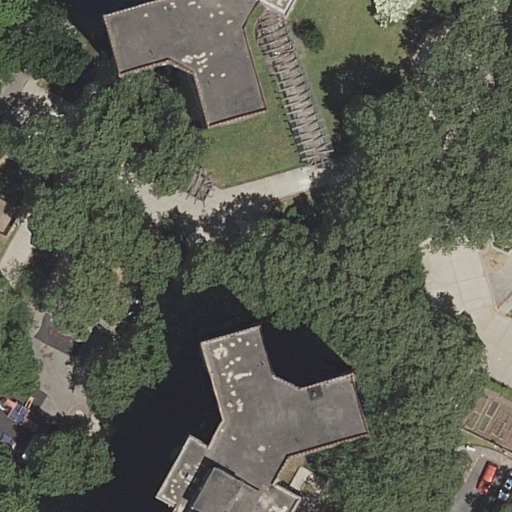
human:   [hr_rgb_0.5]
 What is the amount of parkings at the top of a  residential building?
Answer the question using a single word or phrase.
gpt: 0

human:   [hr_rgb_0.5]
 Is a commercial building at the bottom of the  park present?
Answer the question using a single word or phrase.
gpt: no

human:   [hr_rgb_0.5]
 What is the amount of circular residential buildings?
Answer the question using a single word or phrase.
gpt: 0

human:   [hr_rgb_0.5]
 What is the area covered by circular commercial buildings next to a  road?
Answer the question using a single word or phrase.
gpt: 0m2

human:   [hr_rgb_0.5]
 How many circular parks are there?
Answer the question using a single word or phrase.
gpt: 0

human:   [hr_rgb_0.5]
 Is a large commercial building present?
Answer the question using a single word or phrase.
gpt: no

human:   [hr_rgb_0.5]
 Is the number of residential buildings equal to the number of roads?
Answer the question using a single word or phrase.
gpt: no

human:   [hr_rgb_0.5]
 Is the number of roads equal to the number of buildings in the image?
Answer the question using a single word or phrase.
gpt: no

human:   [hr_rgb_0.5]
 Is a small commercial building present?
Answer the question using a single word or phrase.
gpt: no

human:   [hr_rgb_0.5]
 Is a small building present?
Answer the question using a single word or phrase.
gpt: no

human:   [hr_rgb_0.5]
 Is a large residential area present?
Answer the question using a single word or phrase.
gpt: yes

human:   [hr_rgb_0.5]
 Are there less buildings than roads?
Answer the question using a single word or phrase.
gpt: yes

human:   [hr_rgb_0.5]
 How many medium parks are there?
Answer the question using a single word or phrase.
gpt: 0

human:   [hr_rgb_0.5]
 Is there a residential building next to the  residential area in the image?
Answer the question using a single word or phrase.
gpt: yes

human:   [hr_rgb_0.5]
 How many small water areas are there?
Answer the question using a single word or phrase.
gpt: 0

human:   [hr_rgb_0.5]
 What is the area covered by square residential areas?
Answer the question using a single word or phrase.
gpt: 0m2

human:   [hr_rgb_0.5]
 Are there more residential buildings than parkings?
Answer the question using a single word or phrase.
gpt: yes

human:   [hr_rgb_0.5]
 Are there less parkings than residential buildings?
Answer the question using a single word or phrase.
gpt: yes

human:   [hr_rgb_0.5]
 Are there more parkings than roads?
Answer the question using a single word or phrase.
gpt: no

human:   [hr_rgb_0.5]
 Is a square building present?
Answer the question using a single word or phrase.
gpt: no

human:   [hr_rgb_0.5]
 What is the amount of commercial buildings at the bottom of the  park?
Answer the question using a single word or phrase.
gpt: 0

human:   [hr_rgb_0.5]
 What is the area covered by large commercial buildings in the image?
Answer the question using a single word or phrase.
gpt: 0m2

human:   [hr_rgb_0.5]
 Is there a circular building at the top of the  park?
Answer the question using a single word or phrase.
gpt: no

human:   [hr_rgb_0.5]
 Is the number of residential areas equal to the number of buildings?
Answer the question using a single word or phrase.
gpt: no

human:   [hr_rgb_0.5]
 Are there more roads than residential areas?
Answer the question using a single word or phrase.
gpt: yes

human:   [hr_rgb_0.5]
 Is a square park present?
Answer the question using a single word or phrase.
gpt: no

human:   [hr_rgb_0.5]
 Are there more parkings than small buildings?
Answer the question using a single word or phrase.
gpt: yes

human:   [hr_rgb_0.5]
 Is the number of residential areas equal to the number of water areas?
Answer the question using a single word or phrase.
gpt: no

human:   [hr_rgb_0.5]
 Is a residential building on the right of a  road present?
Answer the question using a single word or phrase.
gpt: yes

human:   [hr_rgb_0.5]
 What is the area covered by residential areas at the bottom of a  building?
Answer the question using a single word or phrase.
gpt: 5111m2

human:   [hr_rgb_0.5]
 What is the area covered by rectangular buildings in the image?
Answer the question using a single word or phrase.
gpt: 0m2

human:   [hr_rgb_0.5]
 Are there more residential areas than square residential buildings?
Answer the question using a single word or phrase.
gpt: yes

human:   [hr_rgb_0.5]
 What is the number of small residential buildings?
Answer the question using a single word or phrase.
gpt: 0

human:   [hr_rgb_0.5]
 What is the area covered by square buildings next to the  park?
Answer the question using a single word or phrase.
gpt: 0m2

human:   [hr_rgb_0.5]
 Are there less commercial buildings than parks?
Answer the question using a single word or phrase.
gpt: yes

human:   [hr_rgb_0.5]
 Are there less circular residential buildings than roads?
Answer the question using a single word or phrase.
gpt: yes